Question: i would like to know under what circumstances do the menus in the below images appear?
Thanks!
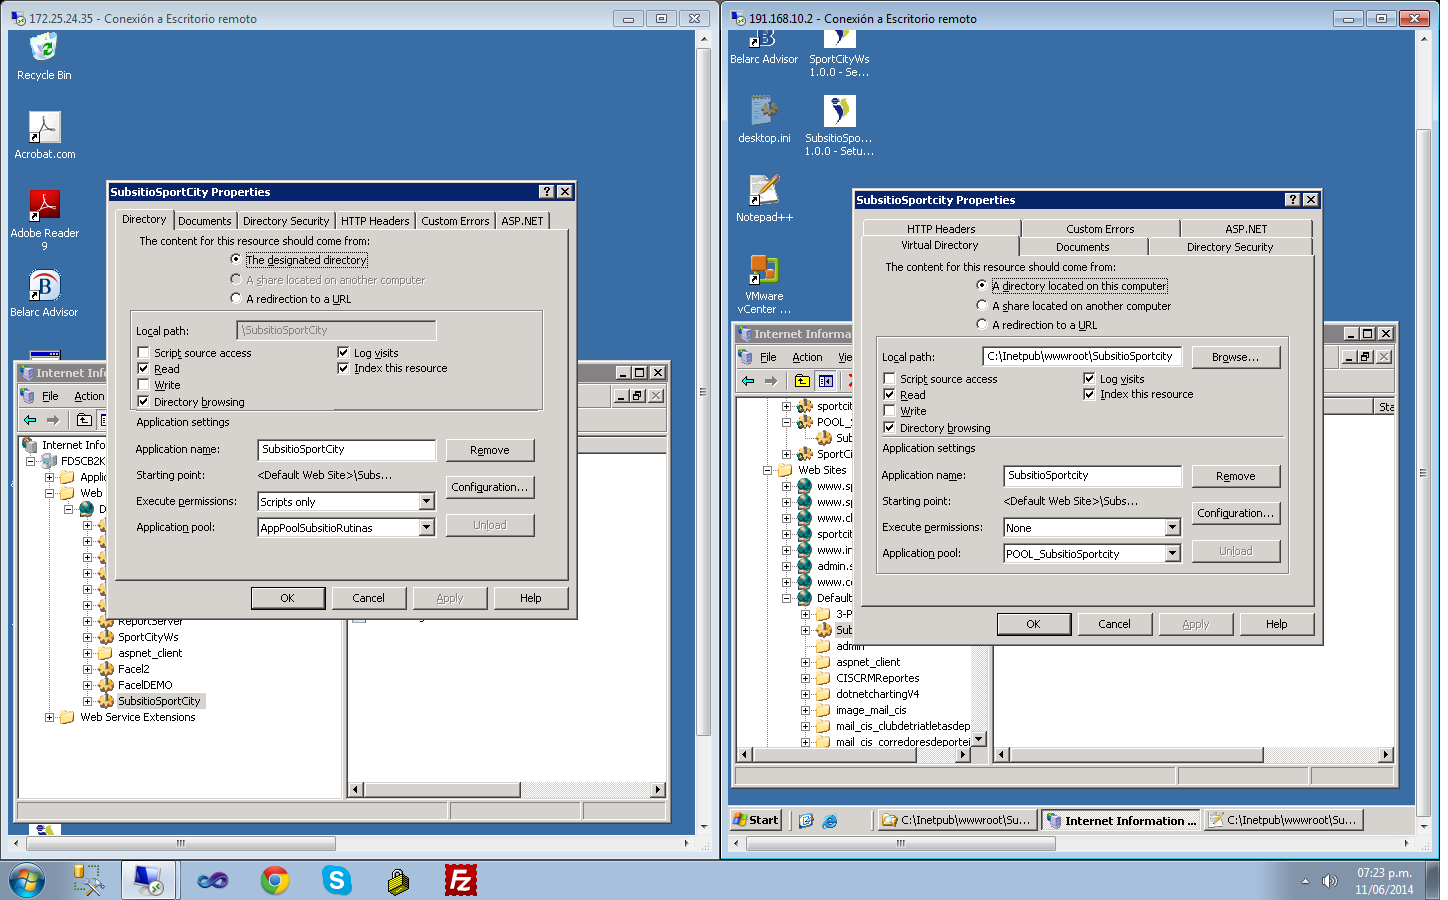
Answer: I found out how to to this, for this to work the directory must be in wwwRoot, if you dont find it you must refresh until it appears.